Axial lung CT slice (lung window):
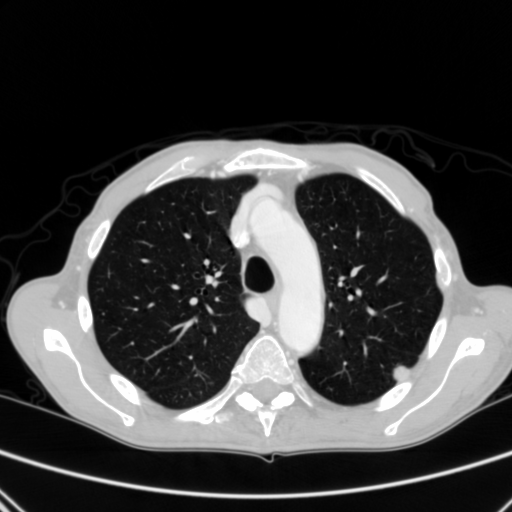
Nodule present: yes
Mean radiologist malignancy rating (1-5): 3.5